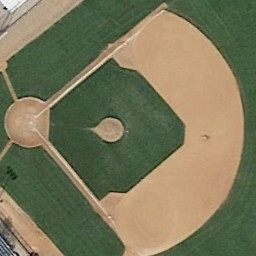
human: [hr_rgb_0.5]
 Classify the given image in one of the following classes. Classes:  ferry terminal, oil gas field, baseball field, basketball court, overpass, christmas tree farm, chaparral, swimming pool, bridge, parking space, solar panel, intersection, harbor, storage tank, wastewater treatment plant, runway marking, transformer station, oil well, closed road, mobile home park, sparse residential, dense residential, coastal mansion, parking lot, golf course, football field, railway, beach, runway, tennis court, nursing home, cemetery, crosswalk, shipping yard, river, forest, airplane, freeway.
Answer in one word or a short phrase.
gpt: baseball field